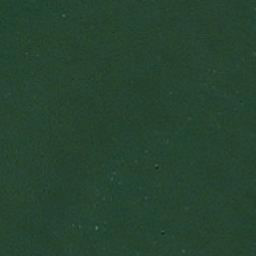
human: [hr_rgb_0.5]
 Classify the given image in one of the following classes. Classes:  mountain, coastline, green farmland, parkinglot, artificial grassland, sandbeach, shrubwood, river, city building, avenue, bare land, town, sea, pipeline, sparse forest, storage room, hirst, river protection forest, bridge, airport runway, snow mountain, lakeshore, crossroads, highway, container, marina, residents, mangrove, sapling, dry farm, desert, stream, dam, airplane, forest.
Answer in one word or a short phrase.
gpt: sea